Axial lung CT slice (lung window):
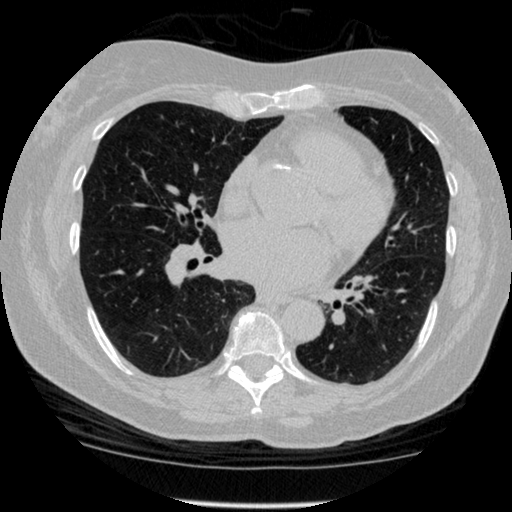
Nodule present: no